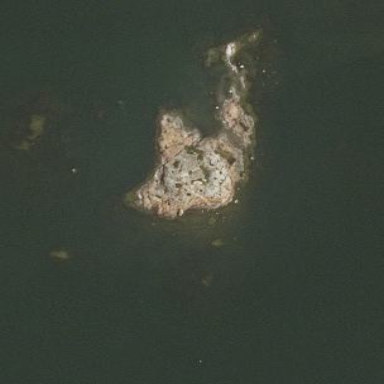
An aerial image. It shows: Islet along the natural coastline.